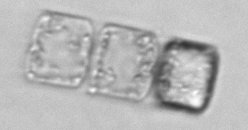
Label: Lauderia_annulata